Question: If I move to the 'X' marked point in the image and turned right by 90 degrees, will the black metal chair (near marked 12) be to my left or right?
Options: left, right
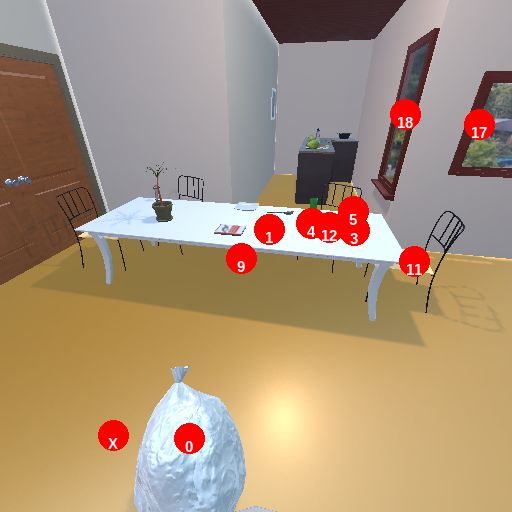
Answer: left